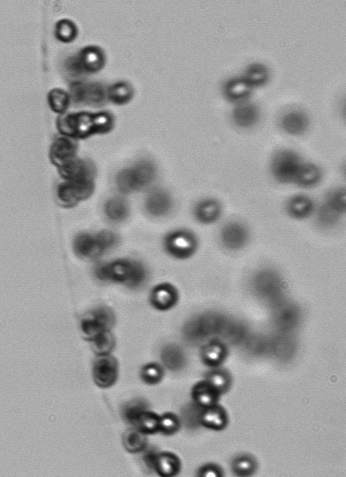
Label: Phaeocystis